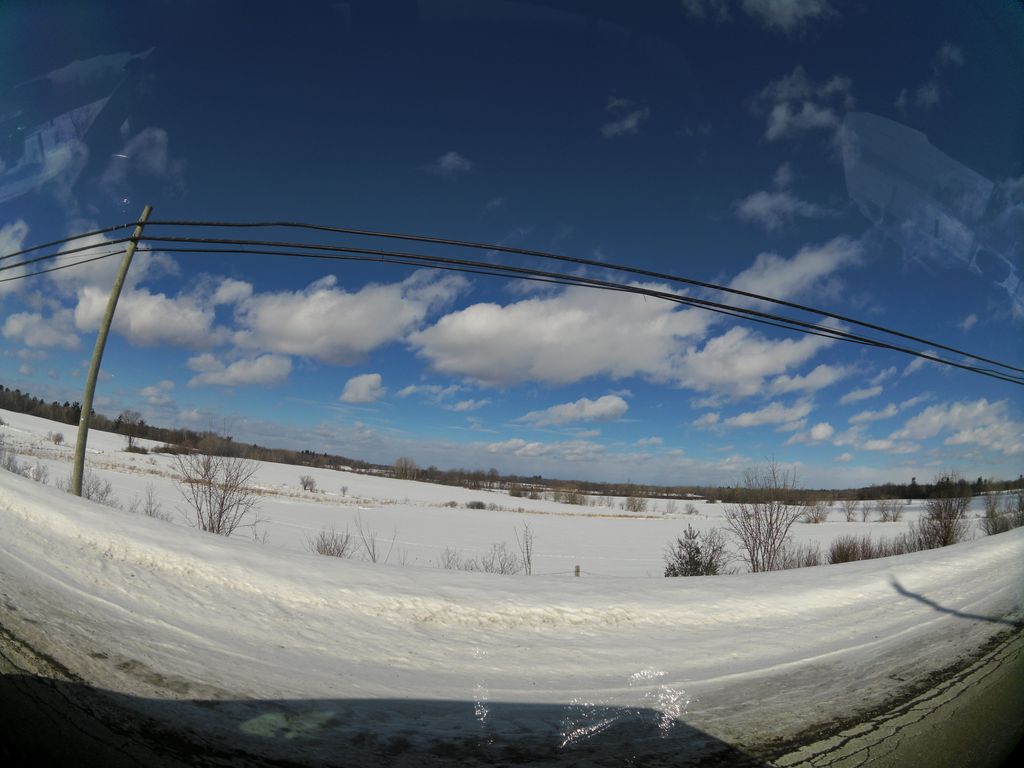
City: ottawa-gatineau